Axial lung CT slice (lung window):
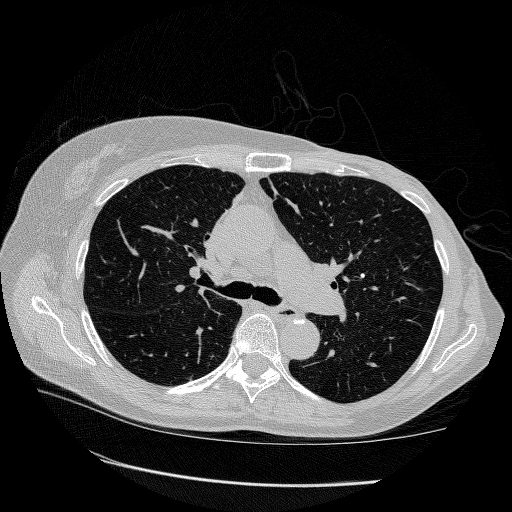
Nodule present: yes
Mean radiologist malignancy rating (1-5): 1